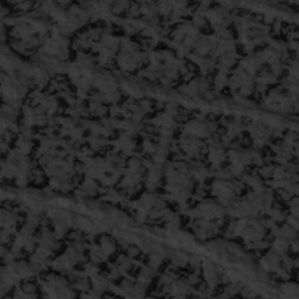
Label: frost